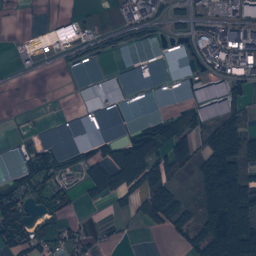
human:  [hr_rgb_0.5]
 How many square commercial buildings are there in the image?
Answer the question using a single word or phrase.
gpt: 0

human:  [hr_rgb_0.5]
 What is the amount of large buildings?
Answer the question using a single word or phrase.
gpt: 30

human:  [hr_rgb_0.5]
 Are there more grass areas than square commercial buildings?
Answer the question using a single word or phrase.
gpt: yes

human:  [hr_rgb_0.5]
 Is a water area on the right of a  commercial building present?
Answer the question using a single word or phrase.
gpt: yes

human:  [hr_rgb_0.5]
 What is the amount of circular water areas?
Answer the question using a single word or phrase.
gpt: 2

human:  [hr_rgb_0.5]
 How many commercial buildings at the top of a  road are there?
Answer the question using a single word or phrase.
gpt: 59

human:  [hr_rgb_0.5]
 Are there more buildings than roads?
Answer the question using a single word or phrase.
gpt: no

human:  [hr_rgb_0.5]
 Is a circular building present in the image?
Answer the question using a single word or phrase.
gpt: no

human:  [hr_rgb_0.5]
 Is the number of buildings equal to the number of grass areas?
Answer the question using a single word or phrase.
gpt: no

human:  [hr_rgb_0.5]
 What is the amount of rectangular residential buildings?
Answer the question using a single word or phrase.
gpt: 136

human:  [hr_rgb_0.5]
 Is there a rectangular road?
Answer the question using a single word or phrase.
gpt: no

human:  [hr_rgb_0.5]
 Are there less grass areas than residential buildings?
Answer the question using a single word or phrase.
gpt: yes

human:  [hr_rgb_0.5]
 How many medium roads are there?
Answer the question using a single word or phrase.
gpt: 0

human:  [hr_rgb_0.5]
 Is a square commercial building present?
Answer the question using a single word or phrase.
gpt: no

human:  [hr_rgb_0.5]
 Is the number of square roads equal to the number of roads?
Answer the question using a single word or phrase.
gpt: no

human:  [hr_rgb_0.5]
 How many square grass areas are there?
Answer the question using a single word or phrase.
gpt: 0

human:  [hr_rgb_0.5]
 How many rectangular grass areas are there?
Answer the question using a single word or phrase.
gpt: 66

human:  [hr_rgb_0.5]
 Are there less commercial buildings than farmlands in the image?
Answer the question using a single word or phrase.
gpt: yes

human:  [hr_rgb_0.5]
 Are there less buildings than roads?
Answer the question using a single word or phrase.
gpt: yes

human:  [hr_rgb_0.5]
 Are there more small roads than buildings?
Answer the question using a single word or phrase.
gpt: yes

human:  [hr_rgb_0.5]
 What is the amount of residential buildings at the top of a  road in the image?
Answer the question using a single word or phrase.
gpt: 201

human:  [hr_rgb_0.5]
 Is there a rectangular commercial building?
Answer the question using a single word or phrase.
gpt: yes

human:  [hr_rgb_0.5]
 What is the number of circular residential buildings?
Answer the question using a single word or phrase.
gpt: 0

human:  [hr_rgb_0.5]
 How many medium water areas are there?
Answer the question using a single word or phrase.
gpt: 18

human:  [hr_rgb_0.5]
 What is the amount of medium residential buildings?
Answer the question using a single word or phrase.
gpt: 9

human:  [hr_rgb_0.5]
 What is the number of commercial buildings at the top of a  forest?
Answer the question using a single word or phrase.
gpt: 59

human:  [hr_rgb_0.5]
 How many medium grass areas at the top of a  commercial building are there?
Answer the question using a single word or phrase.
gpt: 49

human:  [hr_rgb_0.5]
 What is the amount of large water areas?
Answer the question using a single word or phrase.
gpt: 13

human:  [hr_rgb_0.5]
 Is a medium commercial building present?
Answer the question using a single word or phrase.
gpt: yes

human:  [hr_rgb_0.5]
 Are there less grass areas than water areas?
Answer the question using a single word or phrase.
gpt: no

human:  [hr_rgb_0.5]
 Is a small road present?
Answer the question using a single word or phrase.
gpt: yes

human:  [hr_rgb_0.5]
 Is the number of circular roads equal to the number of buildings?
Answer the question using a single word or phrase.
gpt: no

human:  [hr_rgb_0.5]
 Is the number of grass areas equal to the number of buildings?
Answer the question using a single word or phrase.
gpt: no

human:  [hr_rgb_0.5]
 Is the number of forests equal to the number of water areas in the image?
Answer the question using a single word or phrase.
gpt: no

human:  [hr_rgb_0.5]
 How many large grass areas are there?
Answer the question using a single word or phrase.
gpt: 88

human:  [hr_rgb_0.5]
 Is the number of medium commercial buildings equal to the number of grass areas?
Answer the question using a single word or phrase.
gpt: no